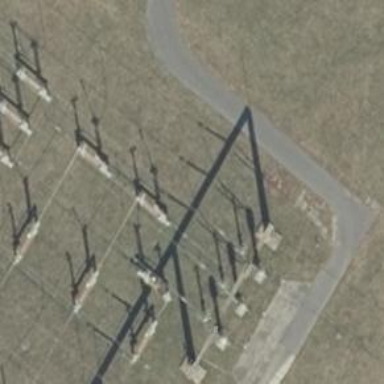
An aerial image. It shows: Busbar power line with 3 cables.